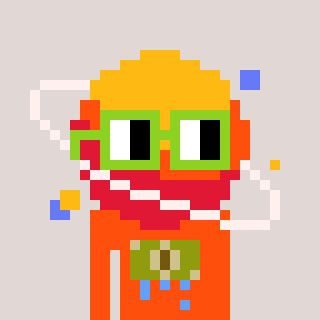
a pixel art character with square light green glasses, a saturn-shaped head and a orange-colored body on a warm background